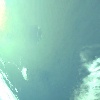
Label: water